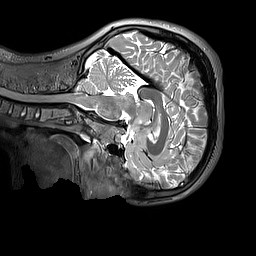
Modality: T2w
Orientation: sagittal
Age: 12
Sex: male
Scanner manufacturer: siemens
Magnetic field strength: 3 T
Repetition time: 3.2 s
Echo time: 0.408 s